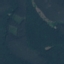
Land use / land cover: Forest